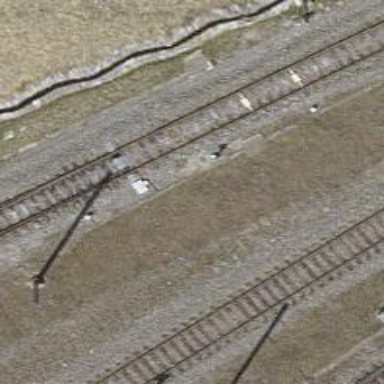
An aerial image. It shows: Railway switch.